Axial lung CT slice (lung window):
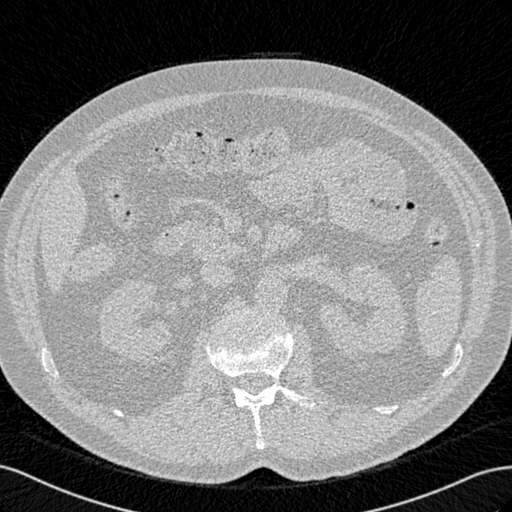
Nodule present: no